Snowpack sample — Snodgrass Mountain, Crested Butte, Colorado (2/4/25, 12:06 PM MST)
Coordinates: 38.923, -106.968
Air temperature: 35 °F
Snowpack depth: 80 cm
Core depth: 60 cm
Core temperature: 32 °F
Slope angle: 14°, slope face: 78°
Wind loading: low
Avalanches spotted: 0
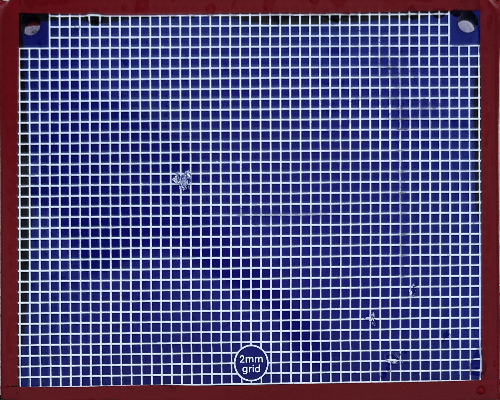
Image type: profile
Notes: No avalanches nearby, unusually warm weather for the last month reported by residents, Collected 25 yards from treeline